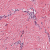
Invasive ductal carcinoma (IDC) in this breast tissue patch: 0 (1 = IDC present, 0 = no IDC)